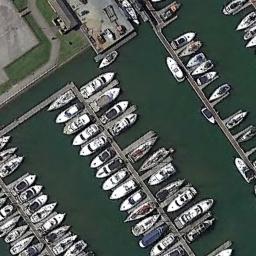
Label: harbor